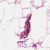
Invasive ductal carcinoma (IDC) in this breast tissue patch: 0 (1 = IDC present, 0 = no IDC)